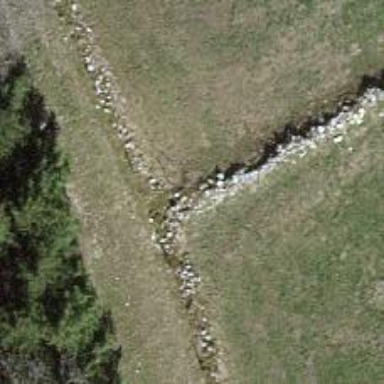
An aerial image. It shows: Wall is shown in the image.